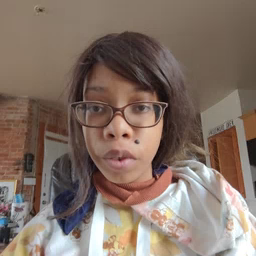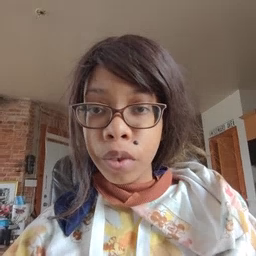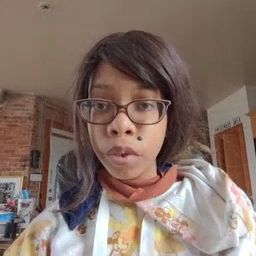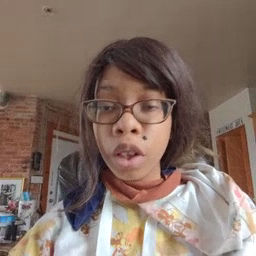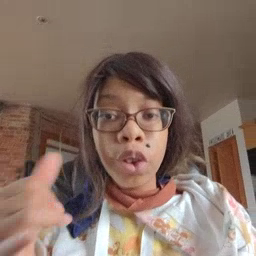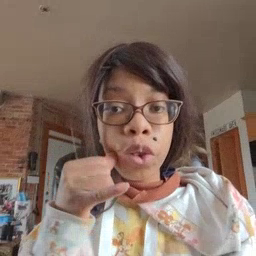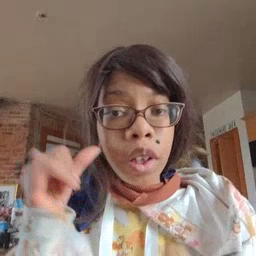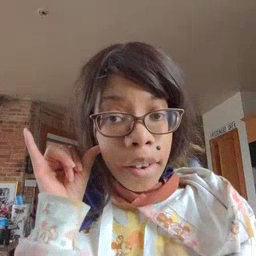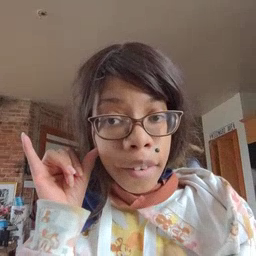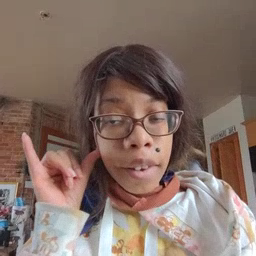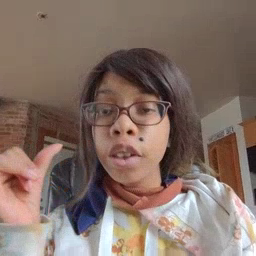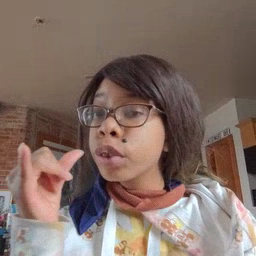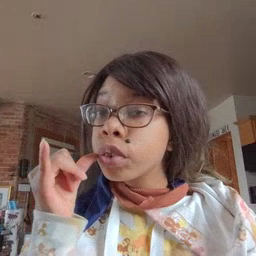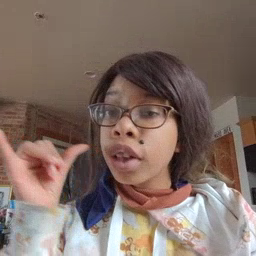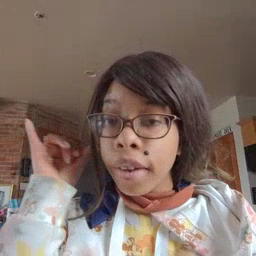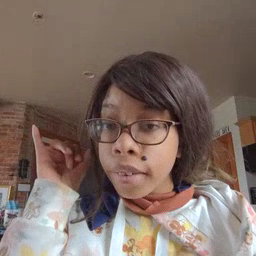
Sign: yesterday